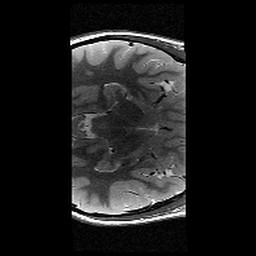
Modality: T2w
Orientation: axial
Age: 11
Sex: female
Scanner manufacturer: siemens
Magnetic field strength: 3 T
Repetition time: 9.23 s
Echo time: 0.067 s